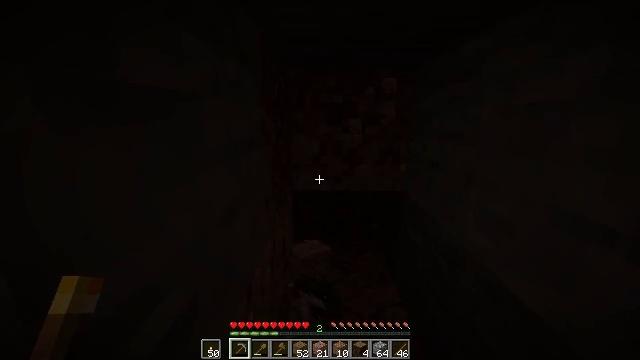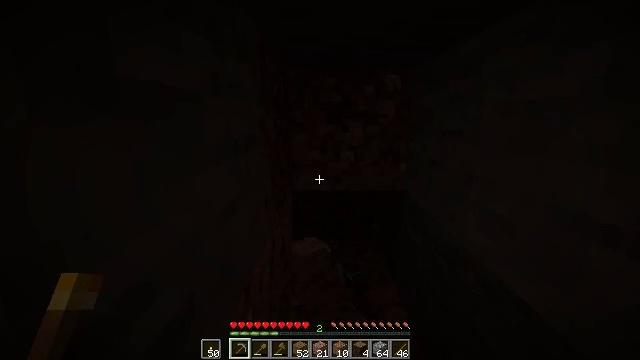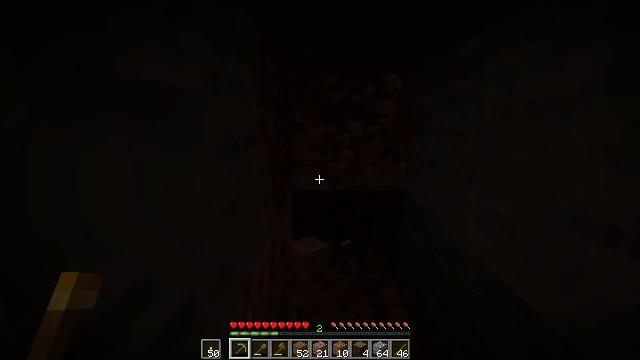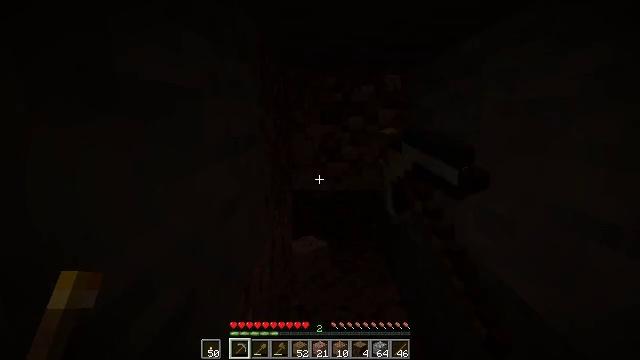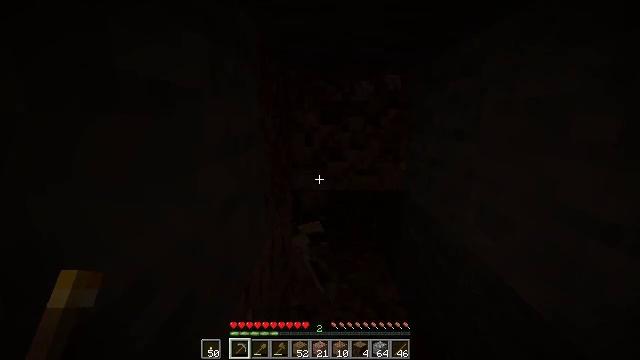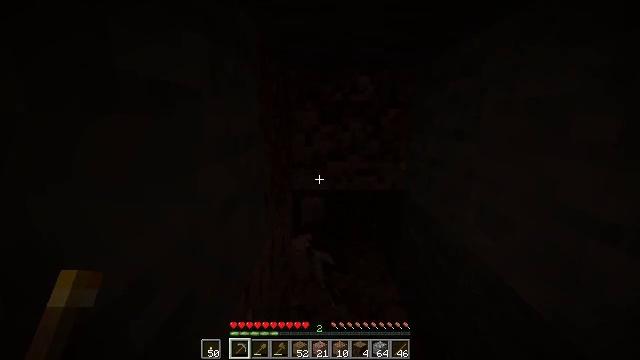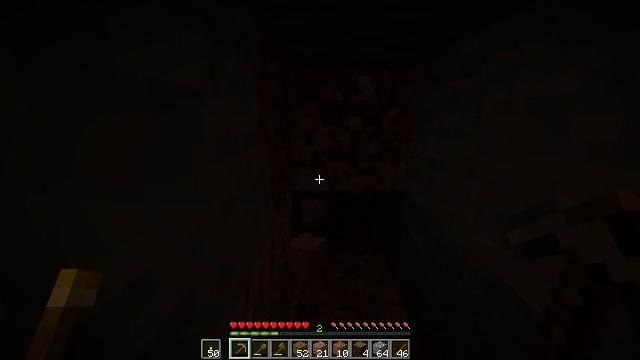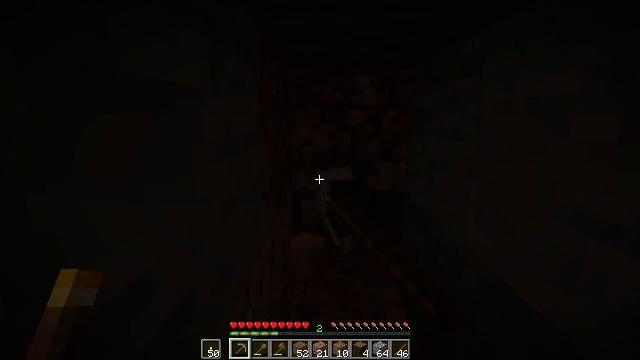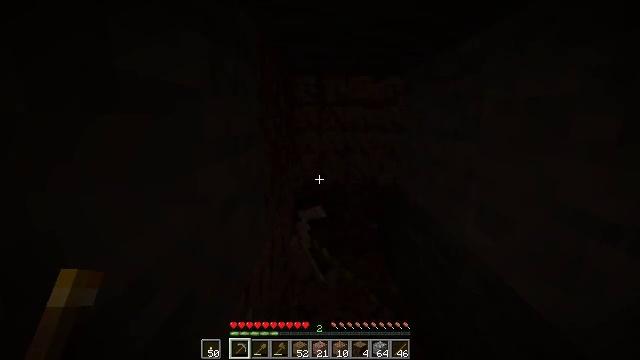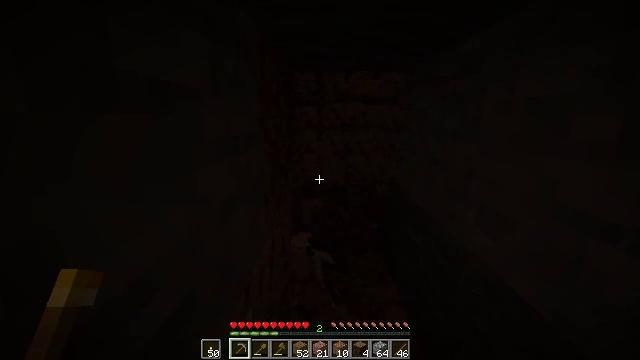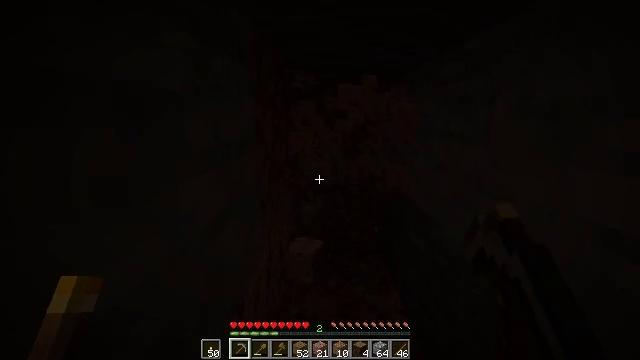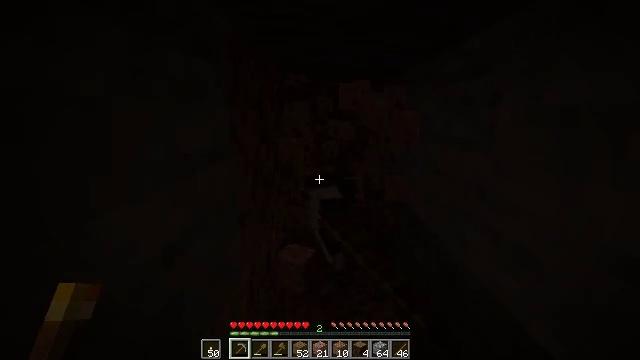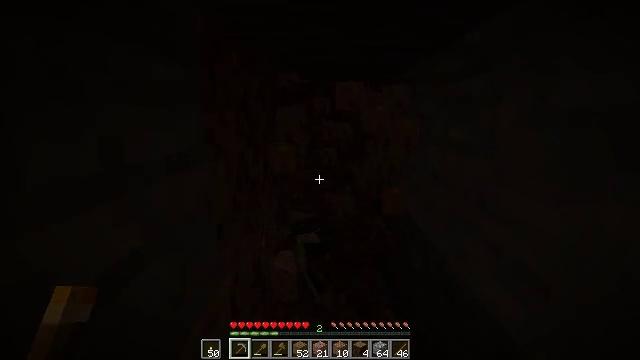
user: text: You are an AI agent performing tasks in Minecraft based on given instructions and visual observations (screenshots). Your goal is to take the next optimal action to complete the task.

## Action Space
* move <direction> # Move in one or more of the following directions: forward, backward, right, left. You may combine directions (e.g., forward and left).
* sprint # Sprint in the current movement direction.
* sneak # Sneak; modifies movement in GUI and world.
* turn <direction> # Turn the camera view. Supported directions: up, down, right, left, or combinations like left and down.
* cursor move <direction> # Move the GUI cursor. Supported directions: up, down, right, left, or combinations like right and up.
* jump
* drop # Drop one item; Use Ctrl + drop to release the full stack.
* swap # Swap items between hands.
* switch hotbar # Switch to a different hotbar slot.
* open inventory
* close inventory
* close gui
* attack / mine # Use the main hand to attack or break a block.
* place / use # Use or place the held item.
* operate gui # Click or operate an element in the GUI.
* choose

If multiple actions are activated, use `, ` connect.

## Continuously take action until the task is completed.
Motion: motion action
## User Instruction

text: Collect granite for building materials.
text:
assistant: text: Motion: attack / mine
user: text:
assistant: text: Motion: attack / mine
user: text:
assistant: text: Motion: attack / mine
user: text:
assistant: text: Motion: attack / mine
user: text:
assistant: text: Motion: attack / mine
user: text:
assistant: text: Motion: attack / mine
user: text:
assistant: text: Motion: attack / mine
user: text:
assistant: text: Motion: attack / mine
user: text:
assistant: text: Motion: attack / mine
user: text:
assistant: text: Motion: move forward, attack / mine
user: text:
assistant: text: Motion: move forward and move right, attack / mine
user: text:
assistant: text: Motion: move forward and move right, attack / mine
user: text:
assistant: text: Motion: no_op